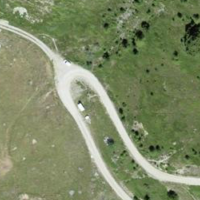
EUNIS habitat code: 26
Species observed at this site:
Papilio machaon
Juniperus communis
Botrychium lunaria
Achillea millefolium
Melanargia galathea